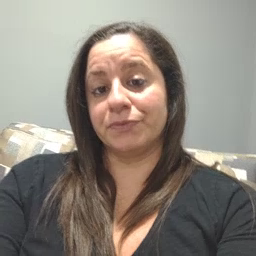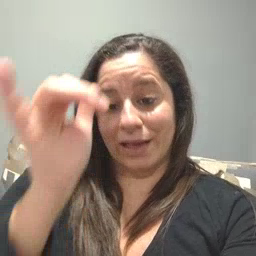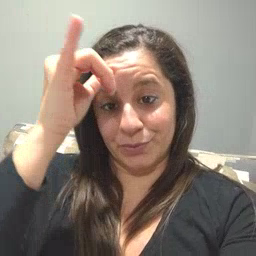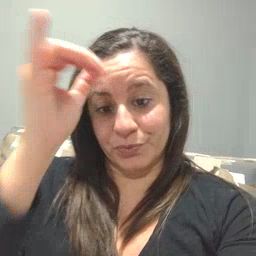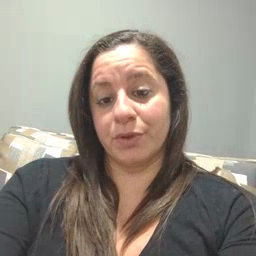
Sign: cow